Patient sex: F
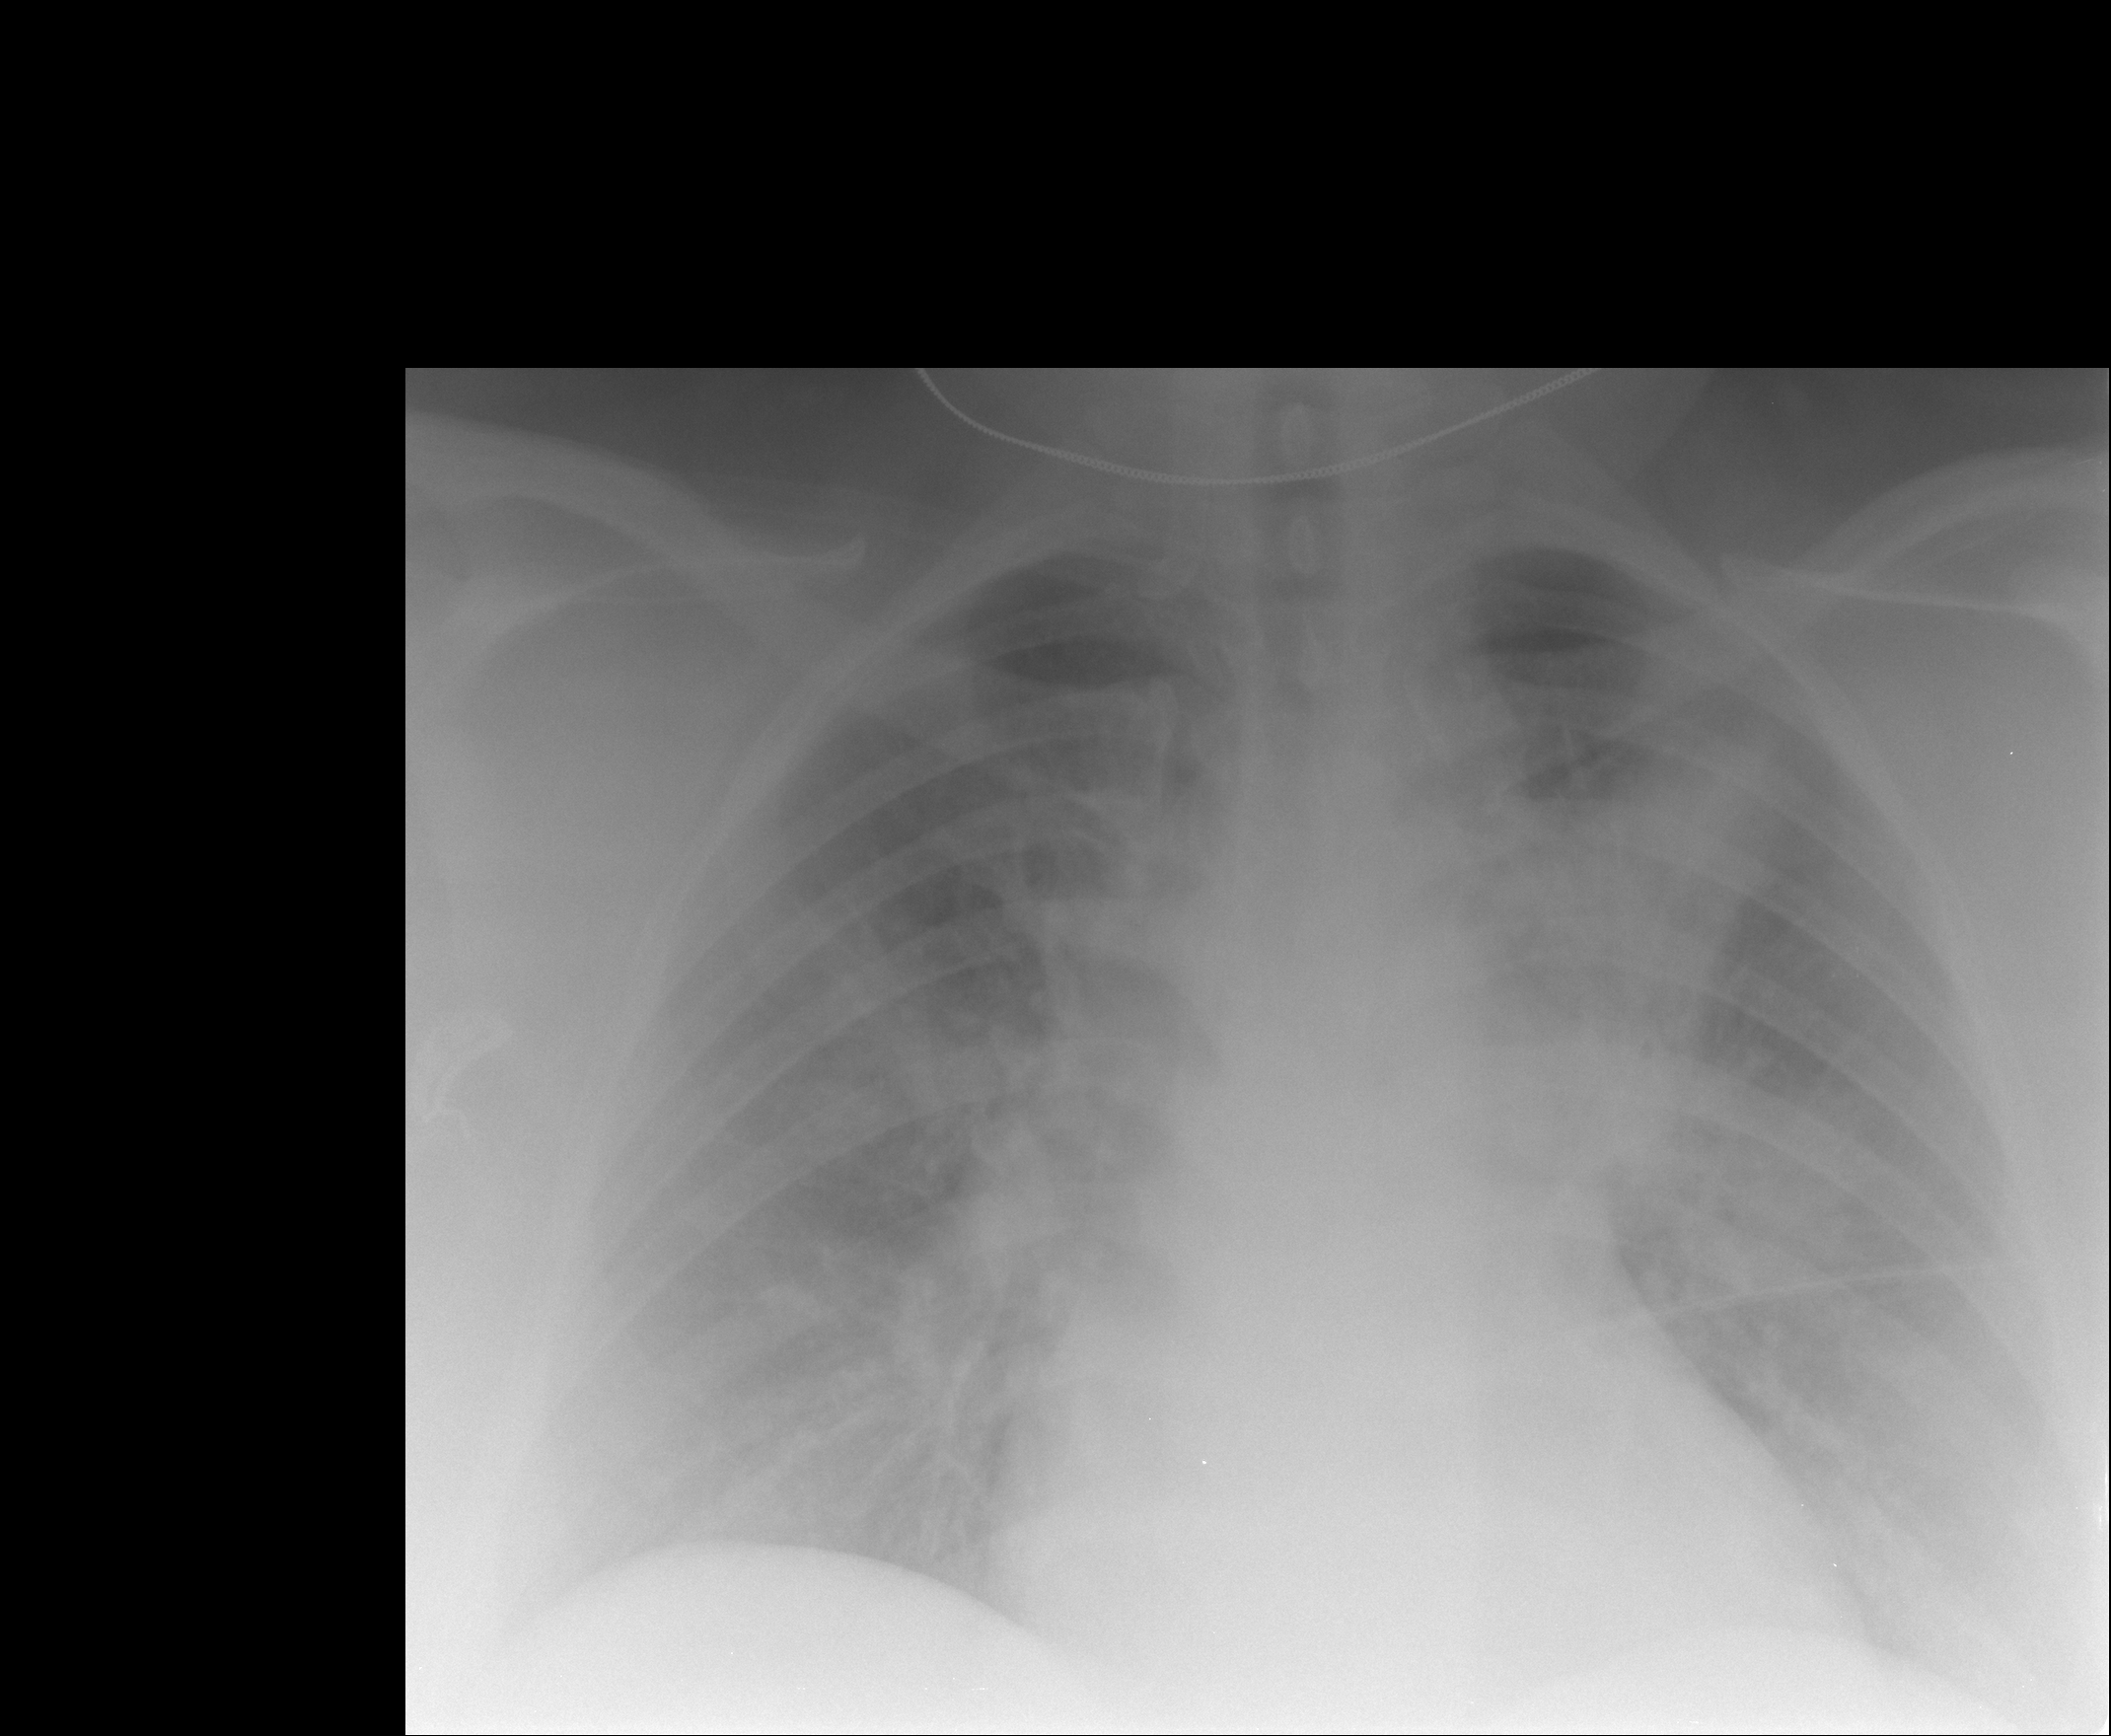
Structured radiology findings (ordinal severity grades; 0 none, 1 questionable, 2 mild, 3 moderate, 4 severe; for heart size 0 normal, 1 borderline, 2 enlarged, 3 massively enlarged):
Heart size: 1
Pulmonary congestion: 2
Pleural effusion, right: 0
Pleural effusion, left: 0
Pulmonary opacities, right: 1
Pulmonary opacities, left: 3
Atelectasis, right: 0
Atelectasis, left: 3